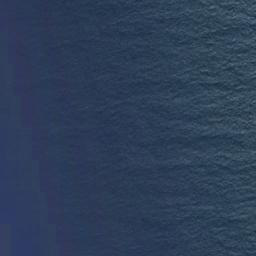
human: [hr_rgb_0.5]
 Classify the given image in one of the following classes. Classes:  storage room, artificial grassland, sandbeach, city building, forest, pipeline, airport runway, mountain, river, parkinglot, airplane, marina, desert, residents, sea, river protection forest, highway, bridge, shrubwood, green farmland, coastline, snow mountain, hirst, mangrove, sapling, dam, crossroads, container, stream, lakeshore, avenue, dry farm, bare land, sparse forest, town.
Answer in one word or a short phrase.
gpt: sea